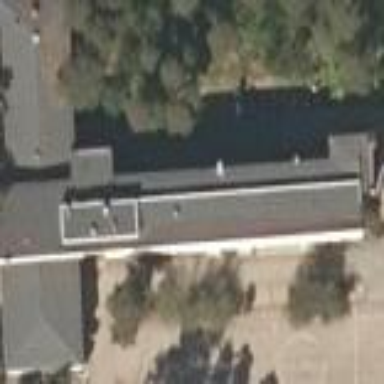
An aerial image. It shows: Grey-roofed school building.